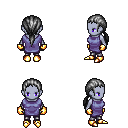
a pixel art fantasy rpg character, female body template, dark elf, purple skin, chain tabard jacket, metal pants, gray ponytail hairstyle, gold gloves, gold boots, four views (front, back, left, right), 2x2 character sprite sheet, small pixel art, hard edges, no anti-aliasing